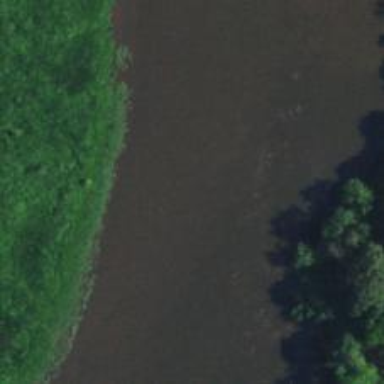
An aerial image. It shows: Beautiful view of river.